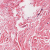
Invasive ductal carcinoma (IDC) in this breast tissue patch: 0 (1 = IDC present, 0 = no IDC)